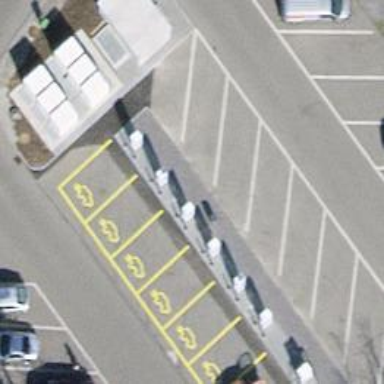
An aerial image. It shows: Charging station.